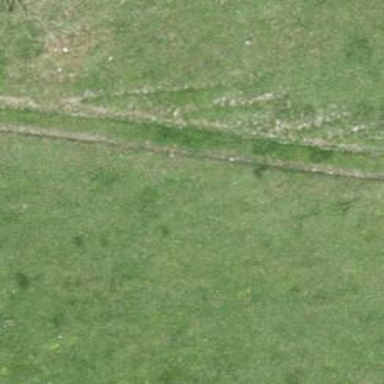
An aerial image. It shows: Track with grade 5 tracktype.